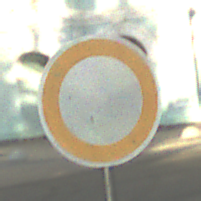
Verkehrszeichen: VerbotFahrzeugeAllerArt
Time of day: SunriseSunset
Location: Outdoor (Suburban)
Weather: PartlyCloudy
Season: NotSpecified
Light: Natural